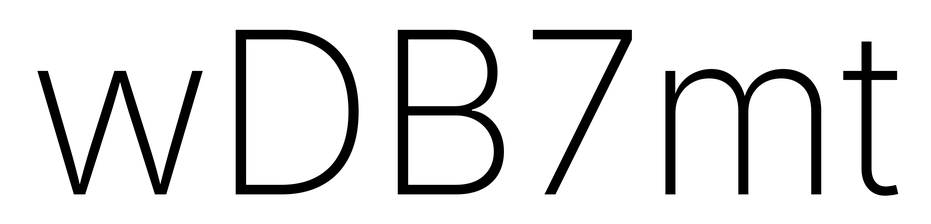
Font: Inter_ExtraLight